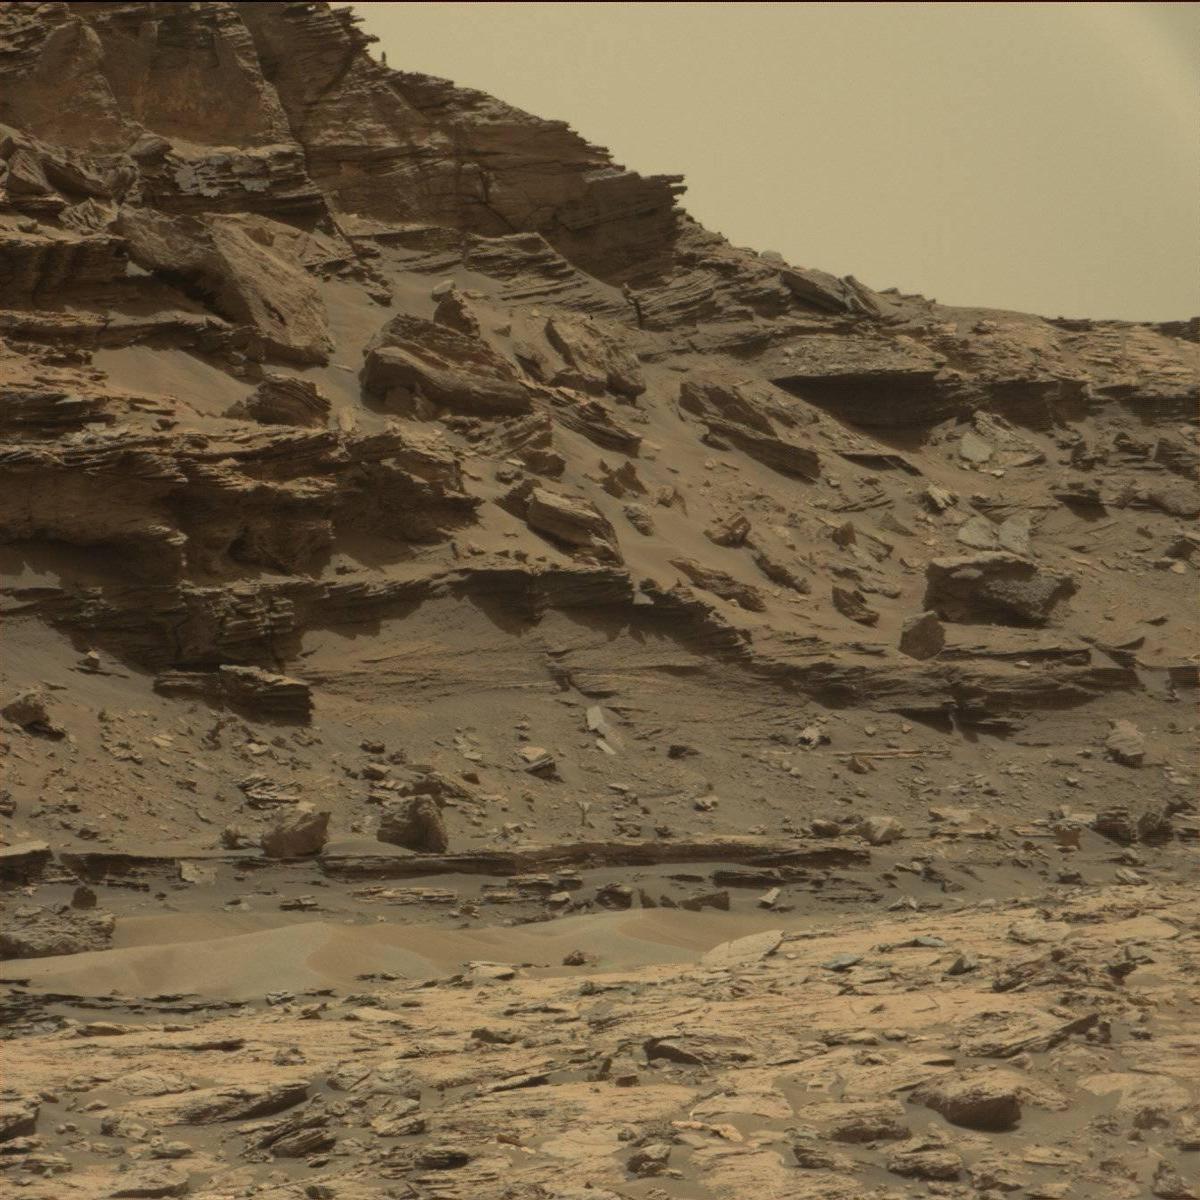
Terrain classes present: Bedrock, Sand / Soil, Sky